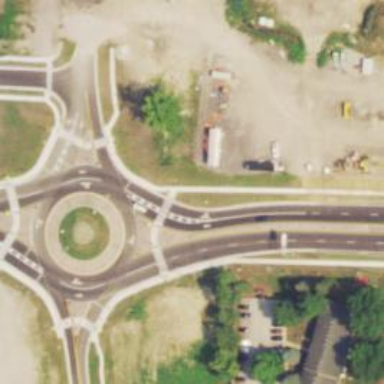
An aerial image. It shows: Tertiary road with asphalt surface leading to roundabout.